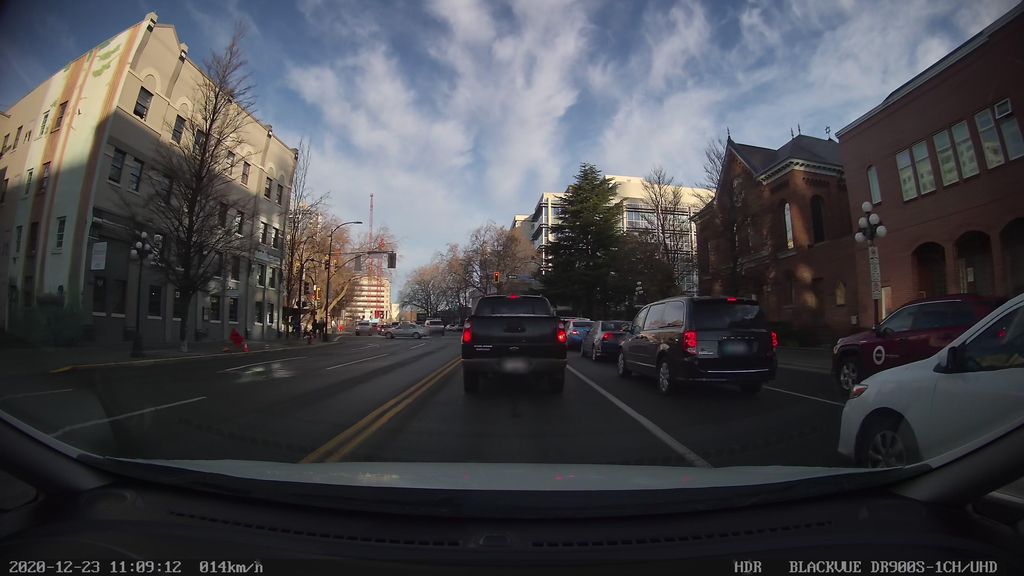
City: victoria